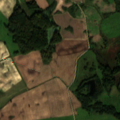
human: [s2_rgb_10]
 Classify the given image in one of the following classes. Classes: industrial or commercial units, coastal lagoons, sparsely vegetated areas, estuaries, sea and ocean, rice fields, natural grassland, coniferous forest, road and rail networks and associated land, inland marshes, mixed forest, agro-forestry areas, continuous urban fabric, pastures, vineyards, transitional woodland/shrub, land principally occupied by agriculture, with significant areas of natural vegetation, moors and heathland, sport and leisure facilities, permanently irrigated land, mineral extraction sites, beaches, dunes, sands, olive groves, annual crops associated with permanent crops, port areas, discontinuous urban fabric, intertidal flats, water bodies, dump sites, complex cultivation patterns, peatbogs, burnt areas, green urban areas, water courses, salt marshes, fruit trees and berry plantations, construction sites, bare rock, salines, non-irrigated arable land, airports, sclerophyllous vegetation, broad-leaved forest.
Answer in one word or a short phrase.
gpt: non-irrigated arable land, land principally occupied by agriculture, with significant areas of natural vegetation, broad-leaved forest